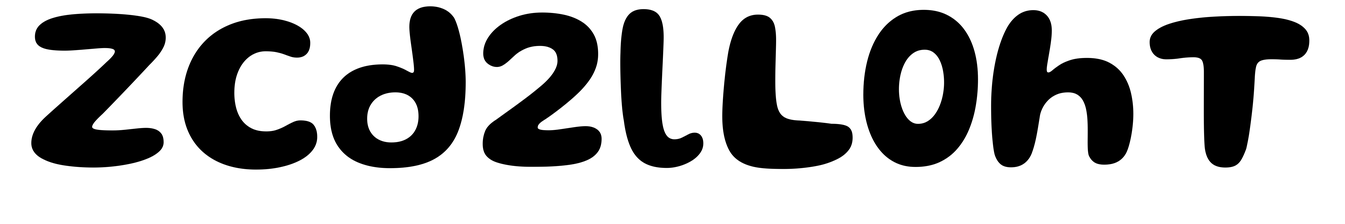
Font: Gluten_SemiBold